Field crop: maize
Growth stage: 1
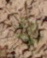
Species: lolium